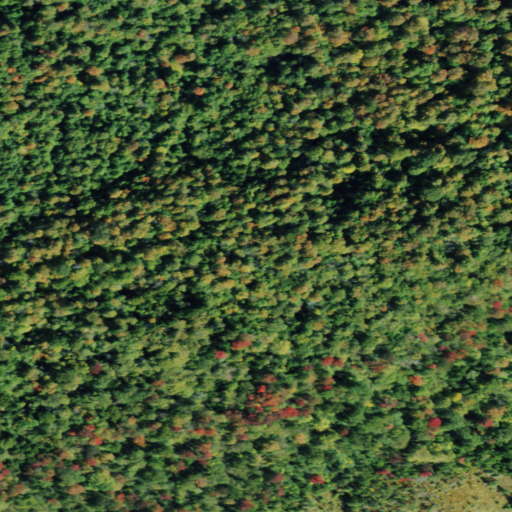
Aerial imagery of mountain in New York named Twitchell Mountain containing deciduous forest, woody wetlands, and mixed forest